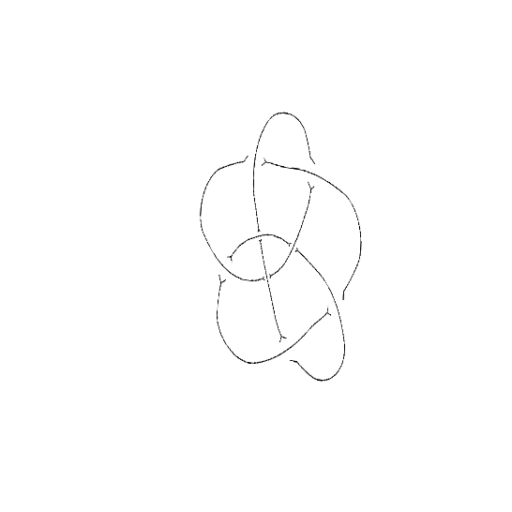
Crossing number: 8